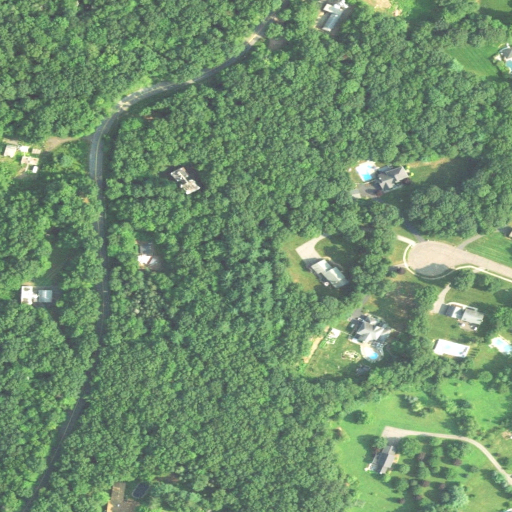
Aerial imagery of mountain in Connecticut named John Tom Hill containing deciduous forest, mixed forest, open development, low intensity development, pasture, and medium intensity development